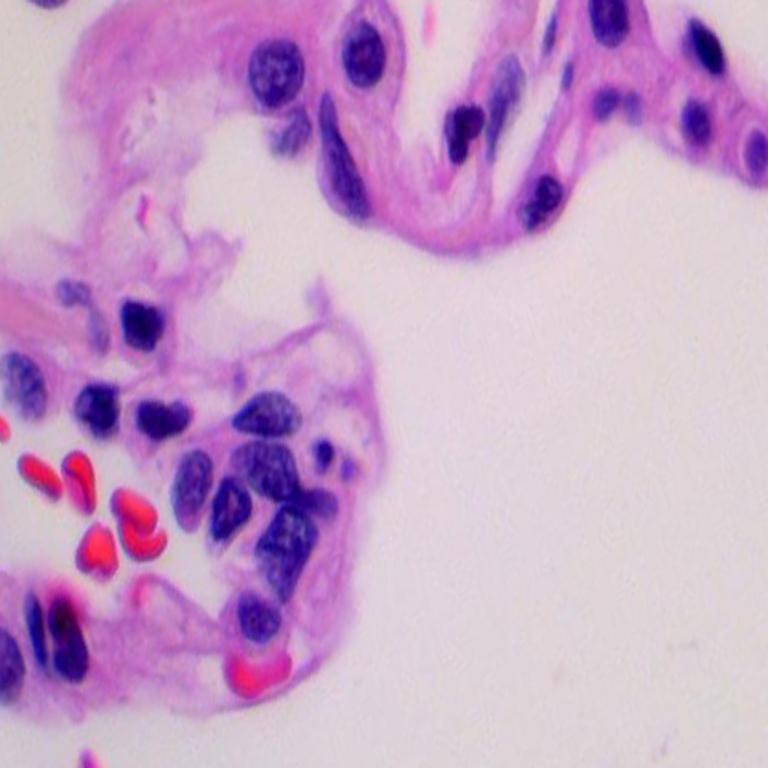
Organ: lung
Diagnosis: benign